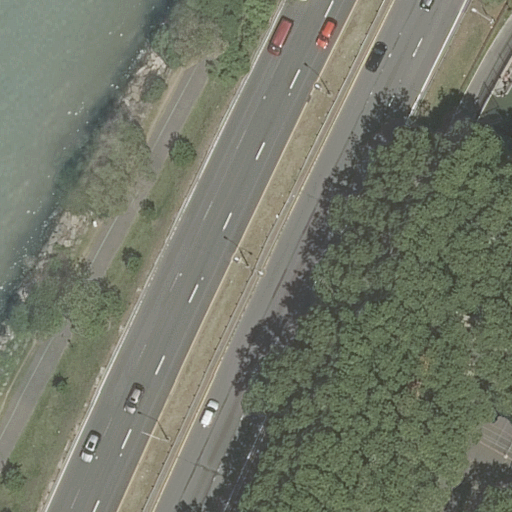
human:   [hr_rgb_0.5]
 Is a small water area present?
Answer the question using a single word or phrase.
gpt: no

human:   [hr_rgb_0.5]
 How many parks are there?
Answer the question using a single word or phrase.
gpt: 2

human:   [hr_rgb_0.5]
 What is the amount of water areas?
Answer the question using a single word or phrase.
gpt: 1

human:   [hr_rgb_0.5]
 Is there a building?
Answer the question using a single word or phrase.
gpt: no

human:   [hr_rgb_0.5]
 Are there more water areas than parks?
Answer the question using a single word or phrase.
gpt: no

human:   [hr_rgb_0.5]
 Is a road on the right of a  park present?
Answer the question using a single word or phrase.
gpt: yes

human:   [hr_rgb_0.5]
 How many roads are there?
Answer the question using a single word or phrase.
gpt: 4

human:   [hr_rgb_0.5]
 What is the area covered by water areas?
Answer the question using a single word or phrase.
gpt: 1148m2

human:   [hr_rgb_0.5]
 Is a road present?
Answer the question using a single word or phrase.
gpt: yes

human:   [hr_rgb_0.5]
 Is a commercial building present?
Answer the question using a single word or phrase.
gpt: no

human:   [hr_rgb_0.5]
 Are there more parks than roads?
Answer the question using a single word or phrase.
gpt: no

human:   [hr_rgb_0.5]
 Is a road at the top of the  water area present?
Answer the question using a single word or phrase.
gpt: no

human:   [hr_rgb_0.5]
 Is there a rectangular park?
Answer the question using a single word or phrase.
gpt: yes

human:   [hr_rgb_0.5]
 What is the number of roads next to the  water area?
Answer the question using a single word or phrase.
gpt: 4

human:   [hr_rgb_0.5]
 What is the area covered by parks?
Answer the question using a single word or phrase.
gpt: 15726m2

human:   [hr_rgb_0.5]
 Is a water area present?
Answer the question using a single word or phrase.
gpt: yes

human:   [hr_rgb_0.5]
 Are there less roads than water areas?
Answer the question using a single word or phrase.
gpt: no

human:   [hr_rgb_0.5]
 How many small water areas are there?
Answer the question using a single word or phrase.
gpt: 0

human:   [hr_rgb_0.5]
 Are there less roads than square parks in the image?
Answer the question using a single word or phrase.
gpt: no

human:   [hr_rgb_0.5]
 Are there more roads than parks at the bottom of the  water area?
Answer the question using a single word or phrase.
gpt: yes

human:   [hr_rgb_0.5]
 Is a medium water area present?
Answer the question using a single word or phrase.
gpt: no

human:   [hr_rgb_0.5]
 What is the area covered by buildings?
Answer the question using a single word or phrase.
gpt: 0m2

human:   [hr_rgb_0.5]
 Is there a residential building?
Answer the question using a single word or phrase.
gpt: no

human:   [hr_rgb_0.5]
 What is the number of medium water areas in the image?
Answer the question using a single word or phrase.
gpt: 0

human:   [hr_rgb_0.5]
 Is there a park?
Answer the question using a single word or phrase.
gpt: yes

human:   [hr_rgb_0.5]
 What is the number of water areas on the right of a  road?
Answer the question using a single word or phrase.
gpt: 0

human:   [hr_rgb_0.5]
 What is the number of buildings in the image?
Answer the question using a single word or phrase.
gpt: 0

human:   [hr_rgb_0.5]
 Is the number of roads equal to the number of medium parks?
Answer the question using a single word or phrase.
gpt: no

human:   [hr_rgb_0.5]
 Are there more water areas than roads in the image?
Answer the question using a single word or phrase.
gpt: no

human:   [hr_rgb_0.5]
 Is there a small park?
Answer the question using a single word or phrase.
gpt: no

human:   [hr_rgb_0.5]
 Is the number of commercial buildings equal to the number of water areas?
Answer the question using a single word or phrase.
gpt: no

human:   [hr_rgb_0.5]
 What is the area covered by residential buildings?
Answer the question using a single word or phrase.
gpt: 0m2

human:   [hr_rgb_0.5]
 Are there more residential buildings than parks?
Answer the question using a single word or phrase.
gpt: no

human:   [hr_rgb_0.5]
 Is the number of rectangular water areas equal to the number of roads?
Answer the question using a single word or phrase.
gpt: no

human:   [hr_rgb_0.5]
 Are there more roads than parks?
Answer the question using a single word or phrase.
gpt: yes

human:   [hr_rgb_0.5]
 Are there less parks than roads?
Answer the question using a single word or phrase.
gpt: yes

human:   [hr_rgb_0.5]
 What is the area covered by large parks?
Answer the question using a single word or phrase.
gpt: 15726m2

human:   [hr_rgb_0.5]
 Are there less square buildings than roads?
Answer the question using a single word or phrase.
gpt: yes

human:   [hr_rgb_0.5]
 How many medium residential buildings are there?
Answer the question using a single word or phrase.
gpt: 0

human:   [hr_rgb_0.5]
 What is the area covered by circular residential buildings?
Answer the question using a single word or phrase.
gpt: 0m2

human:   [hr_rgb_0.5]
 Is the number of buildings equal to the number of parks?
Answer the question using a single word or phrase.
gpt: no

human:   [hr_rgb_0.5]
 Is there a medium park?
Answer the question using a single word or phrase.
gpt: no

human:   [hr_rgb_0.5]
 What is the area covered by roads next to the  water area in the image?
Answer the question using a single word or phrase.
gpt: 0m2

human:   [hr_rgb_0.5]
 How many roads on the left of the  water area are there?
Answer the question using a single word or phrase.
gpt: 0

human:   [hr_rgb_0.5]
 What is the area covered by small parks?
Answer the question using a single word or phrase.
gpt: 0m2

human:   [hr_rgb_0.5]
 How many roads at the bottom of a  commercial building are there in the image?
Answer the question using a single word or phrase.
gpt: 0

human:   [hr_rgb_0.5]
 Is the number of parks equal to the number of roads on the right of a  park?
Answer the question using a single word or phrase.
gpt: no

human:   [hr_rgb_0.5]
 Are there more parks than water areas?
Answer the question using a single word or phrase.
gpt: yes

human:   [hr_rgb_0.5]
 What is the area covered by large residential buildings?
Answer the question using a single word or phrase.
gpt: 0m2

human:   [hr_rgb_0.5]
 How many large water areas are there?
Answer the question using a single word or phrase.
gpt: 1

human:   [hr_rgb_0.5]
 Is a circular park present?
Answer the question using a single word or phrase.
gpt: no

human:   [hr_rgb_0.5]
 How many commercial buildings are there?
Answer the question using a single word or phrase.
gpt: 0

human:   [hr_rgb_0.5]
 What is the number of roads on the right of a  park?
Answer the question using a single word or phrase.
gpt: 4

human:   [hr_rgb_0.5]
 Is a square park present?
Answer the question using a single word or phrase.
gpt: no

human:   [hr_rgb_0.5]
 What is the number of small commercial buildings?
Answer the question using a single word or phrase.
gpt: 0

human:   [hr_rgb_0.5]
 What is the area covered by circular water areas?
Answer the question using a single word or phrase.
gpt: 0m2

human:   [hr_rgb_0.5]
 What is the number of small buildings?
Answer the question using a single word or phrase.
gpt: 0

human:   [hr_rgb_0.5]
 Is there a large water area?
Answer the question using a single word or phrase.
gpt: yes

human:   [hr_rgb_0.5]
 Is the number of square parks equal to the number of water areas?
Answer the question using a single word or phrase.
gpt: no

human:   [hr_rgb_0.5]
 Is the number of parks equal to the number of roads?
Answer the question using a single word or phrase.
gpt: no

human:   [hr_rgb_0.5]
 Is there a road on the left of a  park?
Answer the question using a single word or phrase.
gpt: yes

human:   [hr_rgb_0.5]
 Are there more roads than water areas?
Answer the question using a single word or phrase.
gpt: yes

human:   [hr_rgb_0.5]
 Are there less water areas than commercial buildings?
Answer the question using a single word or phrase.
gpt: no

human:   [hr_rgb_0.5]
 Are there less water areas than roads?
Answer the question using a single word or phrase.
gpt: yes